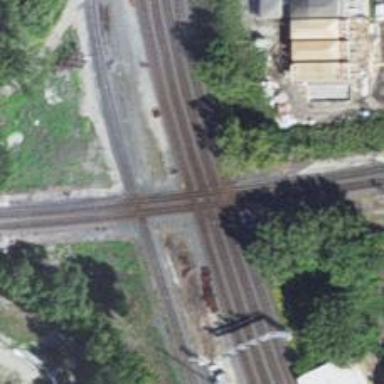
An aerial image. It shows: Railway crossing.